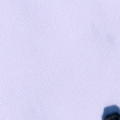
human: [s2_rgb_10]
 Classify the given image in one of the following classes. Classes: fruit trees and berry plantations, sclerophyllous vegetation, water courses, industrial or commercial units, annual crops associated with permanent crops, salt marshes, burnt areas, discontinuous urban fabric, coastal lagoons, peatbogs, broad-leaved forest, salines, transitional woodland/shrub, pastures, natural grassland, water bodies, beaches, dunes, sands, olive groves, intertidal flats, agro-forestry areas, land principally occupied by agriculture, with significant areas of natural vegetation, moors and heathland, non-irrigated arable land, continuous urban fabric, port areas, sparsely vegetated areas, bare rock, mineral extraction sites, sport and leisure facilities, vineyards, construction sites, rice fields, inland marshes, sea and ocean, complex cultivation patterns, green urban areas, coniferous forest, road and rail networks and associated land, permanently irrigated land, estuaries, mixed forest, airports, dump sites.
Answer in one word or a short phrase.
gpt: water bodies